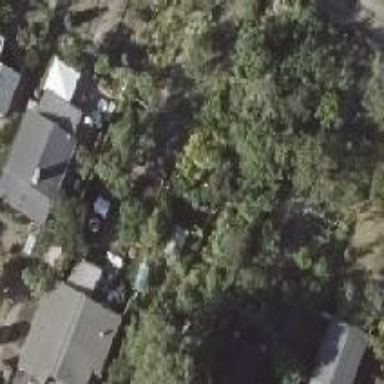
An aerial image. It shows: Fence surrounding allotments plot.